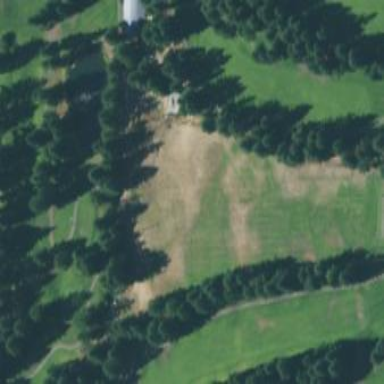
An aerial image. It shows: Grassy area used as driving range for golf.